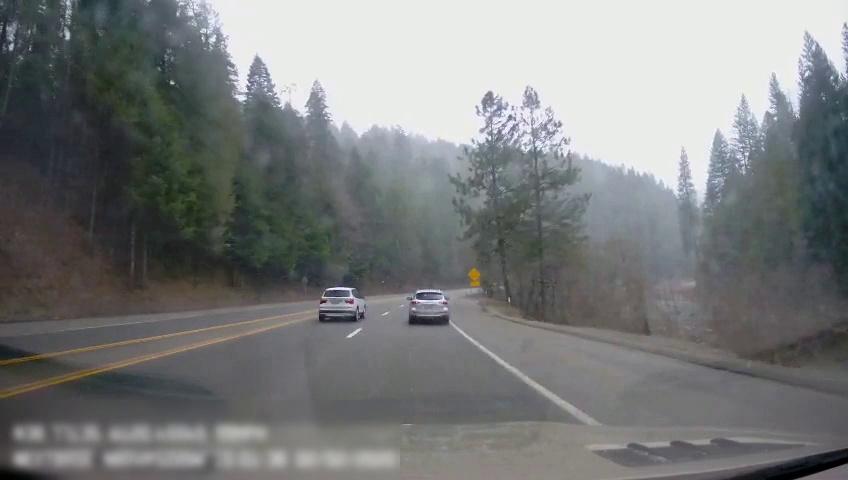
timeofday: Day
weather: Cloudy
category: Drivable Space
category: Vehicles | SUV
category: Vehicles | SUV
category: Lanes | Opposite Lane
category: Lanes | Current Lane
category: Lanes | Current Lane
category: Lanes | Opposite Lane
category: Lanes | Alternate Lane
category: Lanes | Alternate Lane
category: Lanes | Alternate Lane
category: Traffic | Signs
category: Traffic | Signs